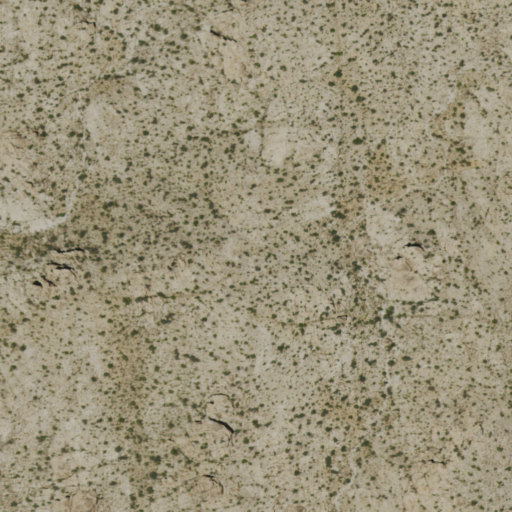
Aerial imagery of mountain in Nevada named Middle Peak containing shrub and grassland